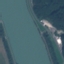
Land use / land cover class: River